Interaction volume radius: 5 \u00c5
Interaction volume height: 10 \u00c5
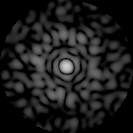
Disorder parameter: 0.822